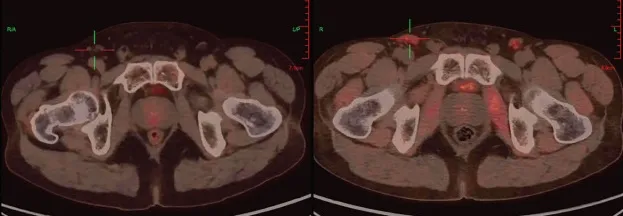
Inguinal lymph nodes before targeted therapy (right), after targeted therapy (left).
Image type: radiology (pet)